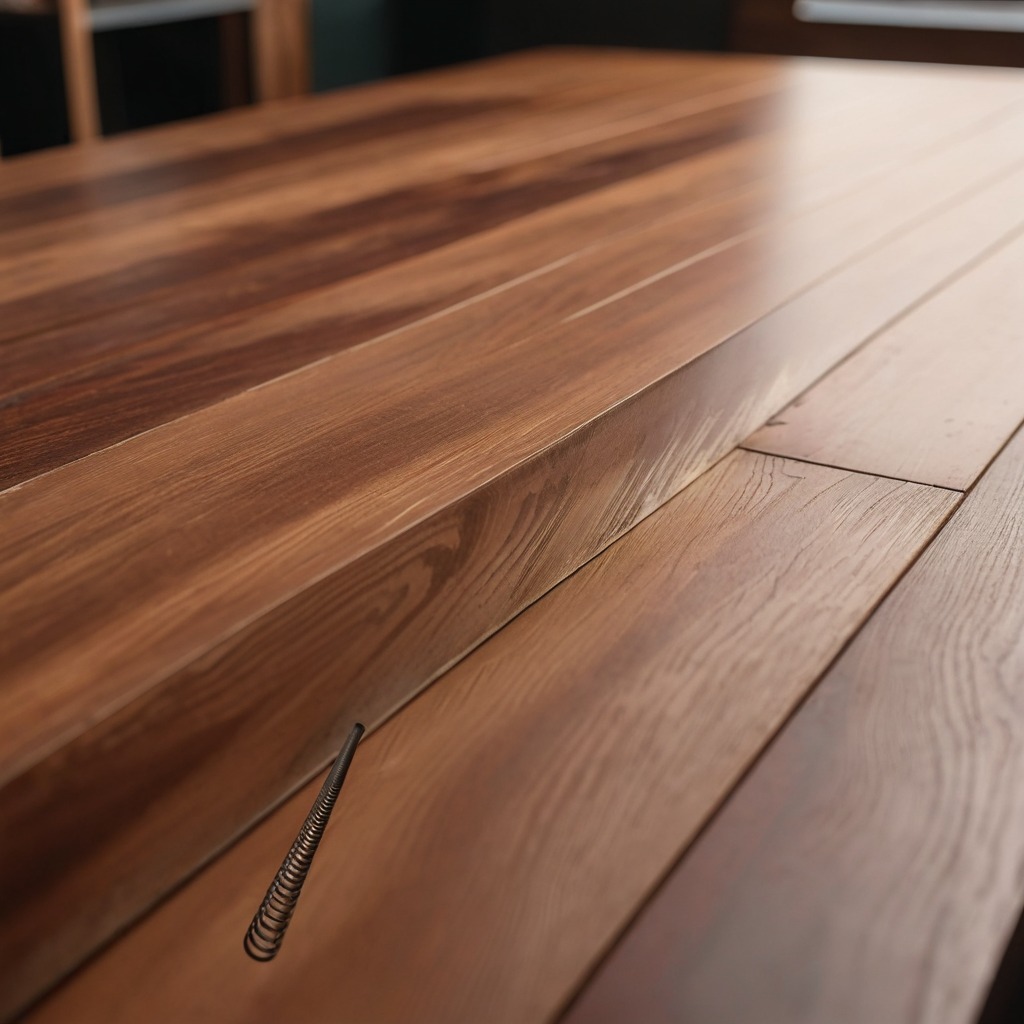
A coiled metal spring is lying on a wooden table in a carpentry studio.